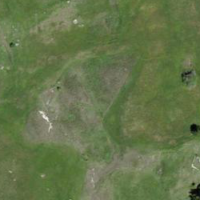
EUNIS habitat code: 26
Species observed at this site:
Pinguicula alpina